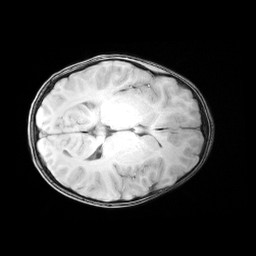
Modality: MP2RAGE
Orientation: axial
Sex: male
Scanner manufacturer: siemens
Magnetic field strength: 3 T
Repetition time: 5 s
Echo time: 0.00368 s